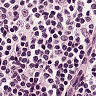
Metastatic tissue present: no